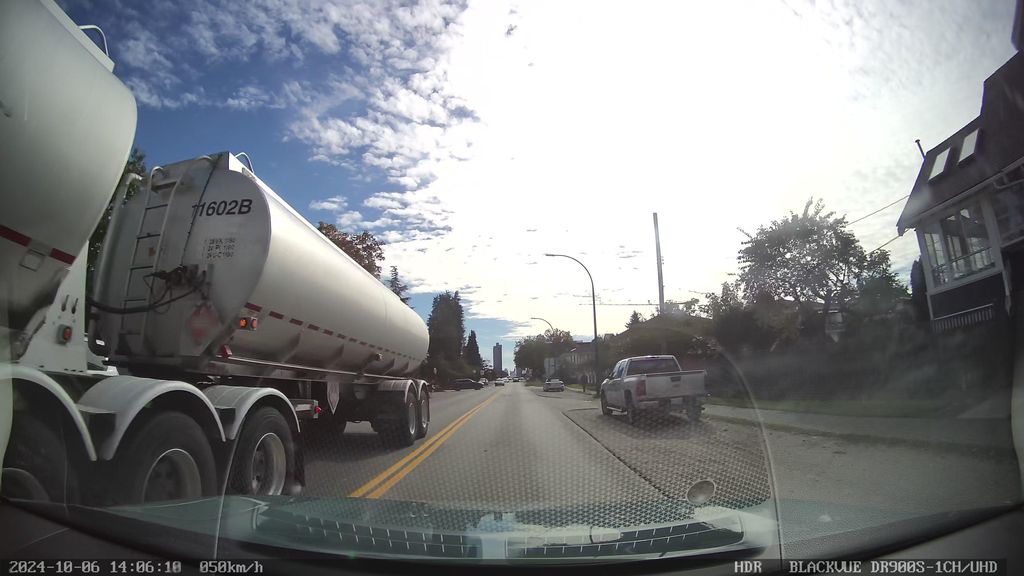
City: vancouver